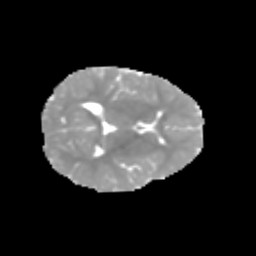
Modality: MD
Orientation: axial
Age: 6
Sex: female
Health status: healthy